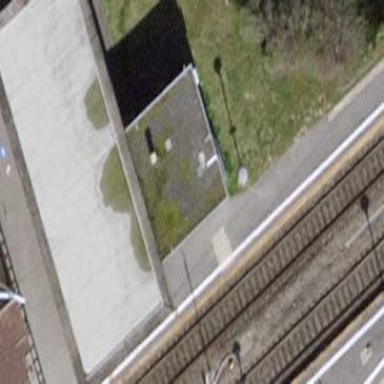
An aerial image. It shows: View of roof of building.